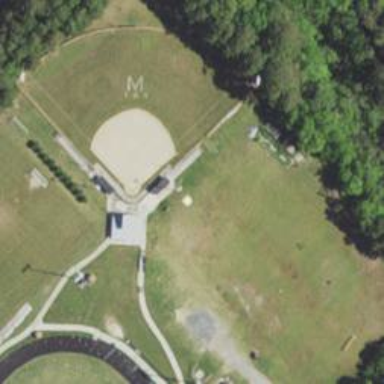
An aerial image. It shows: Softball pitch for leisure and sport activities.